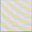
Piece: xx